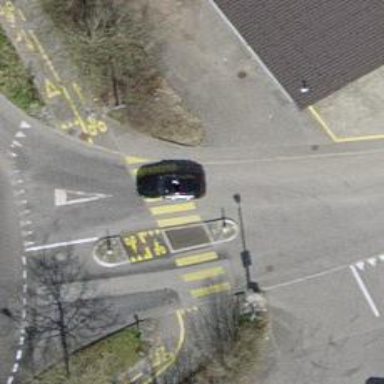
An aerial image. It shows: Marked zebra crossing with island.